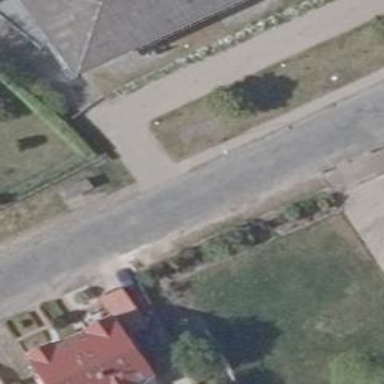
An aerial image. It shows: Residential road with asphalt surface and sidewalk on the left side.